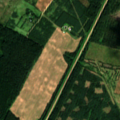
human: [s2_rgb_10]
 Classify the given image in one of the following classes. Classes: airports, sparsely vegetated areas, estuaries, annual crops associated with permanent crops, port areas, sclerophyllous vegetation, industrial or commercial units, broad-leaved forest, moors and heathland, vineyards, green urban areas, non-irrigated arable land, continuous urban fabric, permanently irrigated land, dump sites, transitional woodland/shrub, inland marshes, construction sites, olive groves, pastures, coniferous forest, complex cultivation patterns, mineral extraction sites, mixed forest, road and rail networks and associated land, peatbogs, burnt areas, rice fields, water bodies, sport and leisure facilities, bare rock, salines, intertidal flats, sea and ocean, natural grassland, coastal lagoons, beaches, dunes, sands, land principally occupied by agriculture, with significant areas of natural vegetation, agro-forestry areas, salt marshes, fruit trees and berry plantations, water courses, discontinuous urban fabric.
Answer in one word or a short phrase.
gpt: non-irrigated arable land, complex cultivation patterns, coniferous forest, mixed forest, transitional woodland/shrub